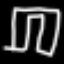
Label: pants